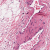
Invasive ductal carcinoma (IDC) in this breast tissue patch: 0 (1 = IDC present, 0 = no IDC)